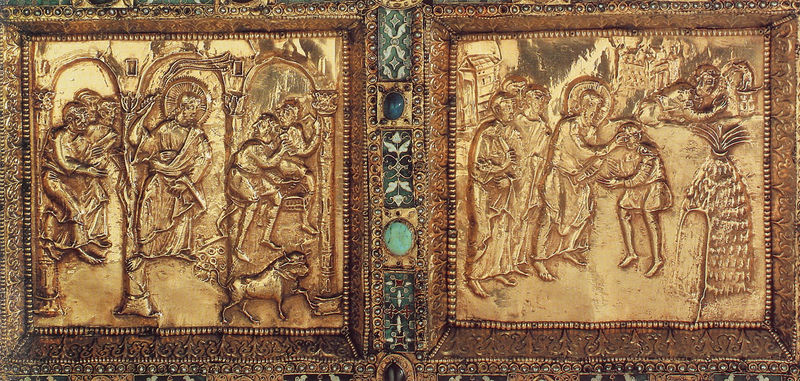
Titel: Goldaltar von Mailand, sog. Pala d’oro
Künstler: Volvinus
Standort: Mailand, S. Ambrogio (EU - I)
Schlagwörter: menschen, stadt, männer, schmuck, szene, säulen, türkis, tier, muster, bibel, hütte, gold, edelsteine, krone, relief, dekor, verzierung, metall, mosaik, intarsien, nimbus, christus, jesus, christlich, segen, segnen, tempel, heilige, jünger, heilig, vertreibung, stier, blech, schrein, legende, hütt, weihung